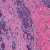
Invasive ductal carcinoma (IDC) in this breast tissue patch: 0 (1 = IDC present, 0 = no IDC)